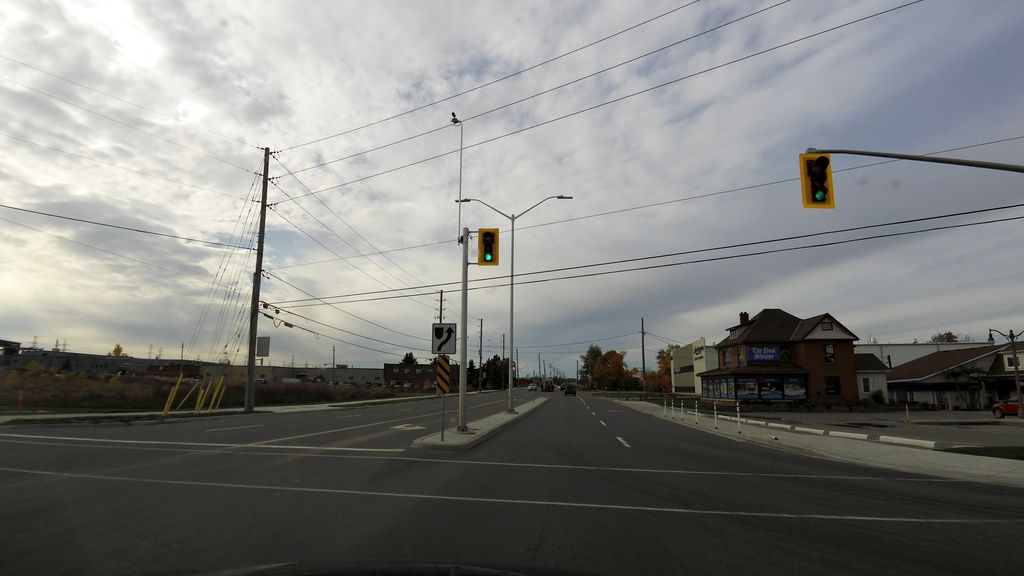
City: hamilton